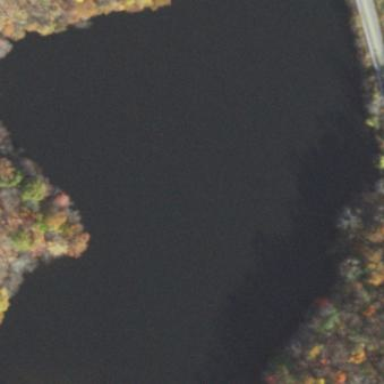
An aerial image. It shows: Reservoir of natural water.